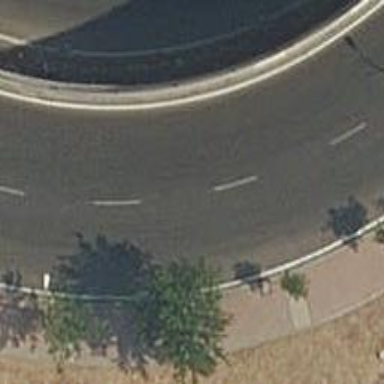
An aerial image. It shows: Tertiary road with asphalt surface leading to roundabout junction.